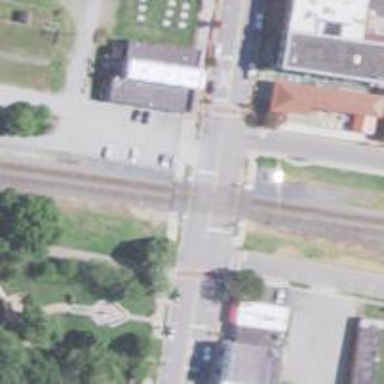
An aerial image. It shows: Railway crossing.